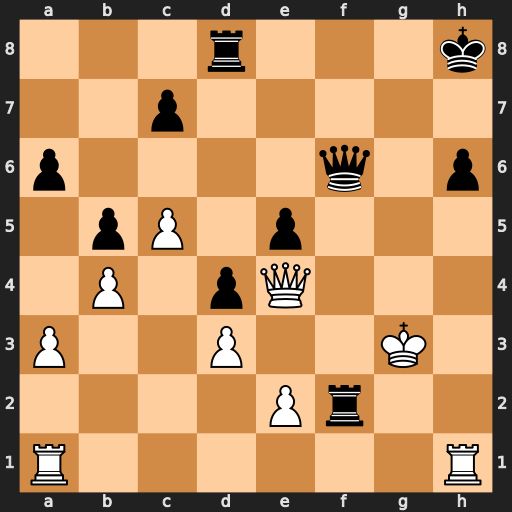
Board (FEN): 3r3k/2p5/p4q1p/1pP1p3/1P1pQ3/P2P2K1/4Pr2/R6R
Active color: w
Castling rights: -
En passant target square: -
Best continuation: Rxh6+ Qxh6 Rh1 Rh2 Qxe5+ Qg7+ Qxg7+ Kxg7 Rxh2